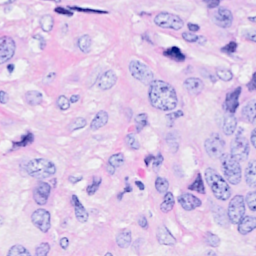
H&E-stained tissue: Breast